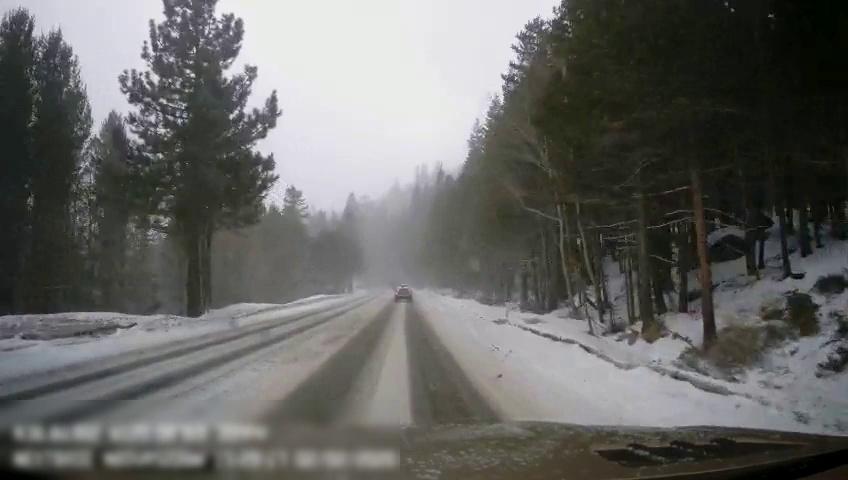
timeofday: Day
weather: Snowy
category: Drivable Space
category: Vehicles | SUV